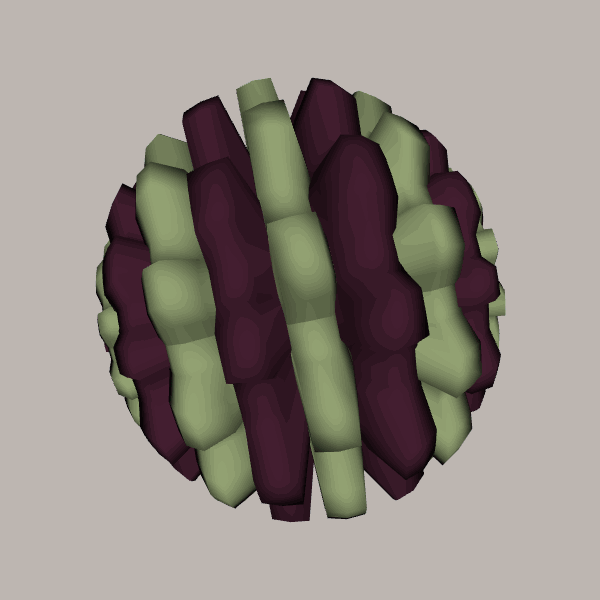
Background: light